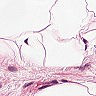
Metastatic tissue present: no